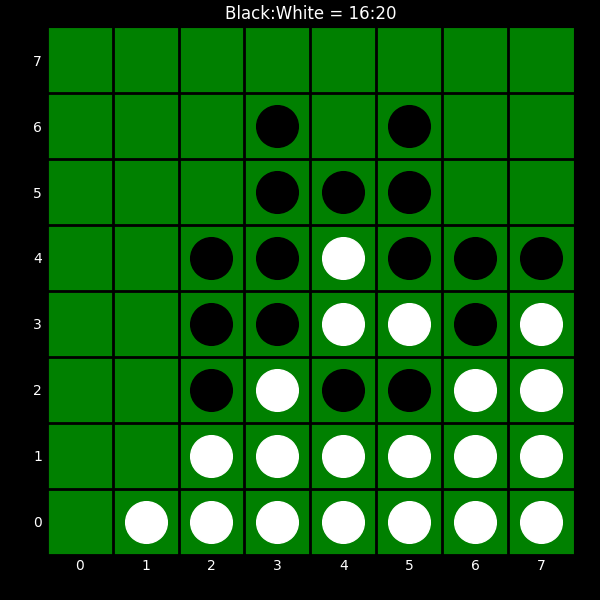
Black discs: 16
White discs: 20